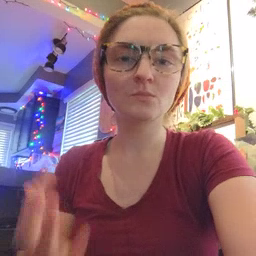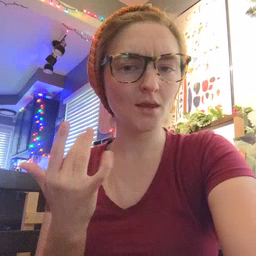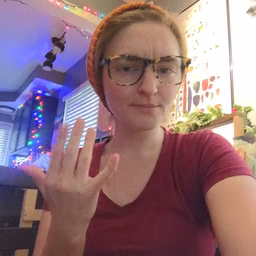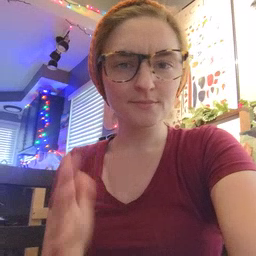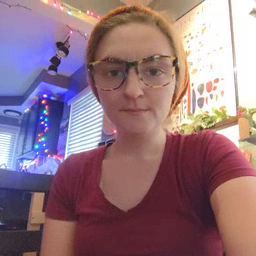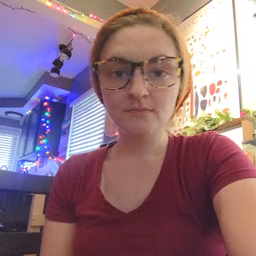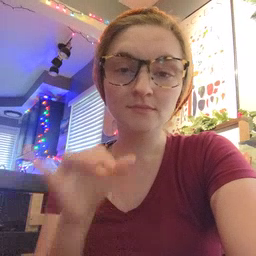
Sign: wait